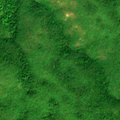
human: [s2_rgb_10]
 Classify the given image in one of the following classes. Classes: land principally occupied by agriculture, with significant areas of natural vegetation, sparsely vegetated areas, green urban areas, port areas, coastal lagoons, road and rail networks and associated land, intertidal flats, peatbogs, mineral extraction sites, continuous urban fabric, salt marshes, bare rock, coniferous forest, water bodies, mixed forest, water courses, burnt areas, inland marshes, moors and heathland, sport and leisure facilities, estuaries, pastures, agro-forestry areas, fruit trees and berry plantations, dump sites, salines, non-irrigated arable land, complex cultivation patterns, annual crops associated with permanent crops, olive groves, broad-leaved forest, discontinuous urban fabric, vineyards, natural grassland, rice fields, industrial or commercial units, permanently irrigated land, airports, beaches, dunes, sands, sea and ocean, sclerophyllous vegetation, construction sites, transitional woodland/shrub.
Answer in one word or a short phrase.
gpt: broad-leaved forest